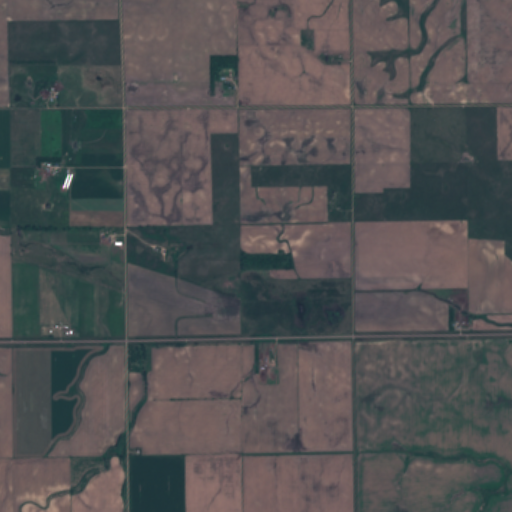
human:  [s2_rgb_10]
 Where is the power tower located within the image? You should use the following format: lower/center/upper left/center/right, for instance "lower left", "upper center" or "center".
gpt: The power tower is located in the upper right of the image.
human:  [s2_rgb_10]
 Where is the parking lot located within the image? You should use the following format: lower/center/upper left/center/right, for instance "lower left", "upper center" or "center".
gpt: There is no parking lot in the image.